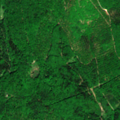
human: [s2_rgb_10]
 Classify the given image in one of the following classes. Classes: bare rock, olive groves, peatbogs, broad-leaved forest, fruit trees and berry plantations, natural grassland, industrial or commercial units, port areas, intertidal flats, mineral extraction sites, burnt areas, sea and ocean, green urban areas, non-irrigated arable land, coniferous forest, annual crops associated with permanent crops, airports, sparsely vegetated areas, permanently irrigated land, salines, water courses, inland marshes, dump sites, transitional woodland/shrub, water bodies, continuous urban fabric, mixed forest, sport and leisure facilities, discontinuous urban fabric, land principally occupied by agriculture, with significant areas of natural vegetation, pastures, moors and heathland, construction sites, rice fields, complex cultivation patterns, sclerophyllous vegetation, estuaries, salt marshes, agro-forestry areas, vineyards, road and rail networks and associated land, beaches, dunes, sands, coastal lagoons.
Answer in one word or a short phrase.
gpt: broad-leaved forest, mixed forest